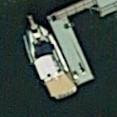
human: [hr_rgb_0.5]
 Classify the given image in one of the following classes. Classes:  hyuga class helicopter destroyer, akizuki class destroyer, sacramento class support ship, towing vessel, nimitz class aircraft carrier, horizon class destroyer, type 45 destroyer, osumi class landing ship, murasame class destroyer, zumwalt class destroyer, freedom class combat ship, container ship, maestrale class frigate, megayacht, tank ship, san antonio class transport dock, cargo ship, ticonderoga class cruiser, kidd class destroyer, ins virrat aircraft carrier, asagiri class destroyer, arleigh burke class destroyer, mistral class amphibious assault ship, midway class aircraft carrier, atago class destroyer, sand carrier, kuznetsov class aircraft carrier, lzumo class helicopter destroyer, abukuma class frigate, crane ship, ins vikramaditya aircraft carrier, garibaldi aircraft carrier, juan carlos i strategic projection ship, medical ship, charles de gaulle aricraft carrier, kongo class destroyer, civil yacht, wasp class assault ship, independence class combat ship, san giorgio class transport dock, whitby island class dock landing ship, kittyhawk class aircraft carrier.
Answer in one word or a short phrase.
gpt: Civil yacht